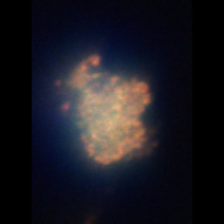
Taxon: Ciliates
Group: Other